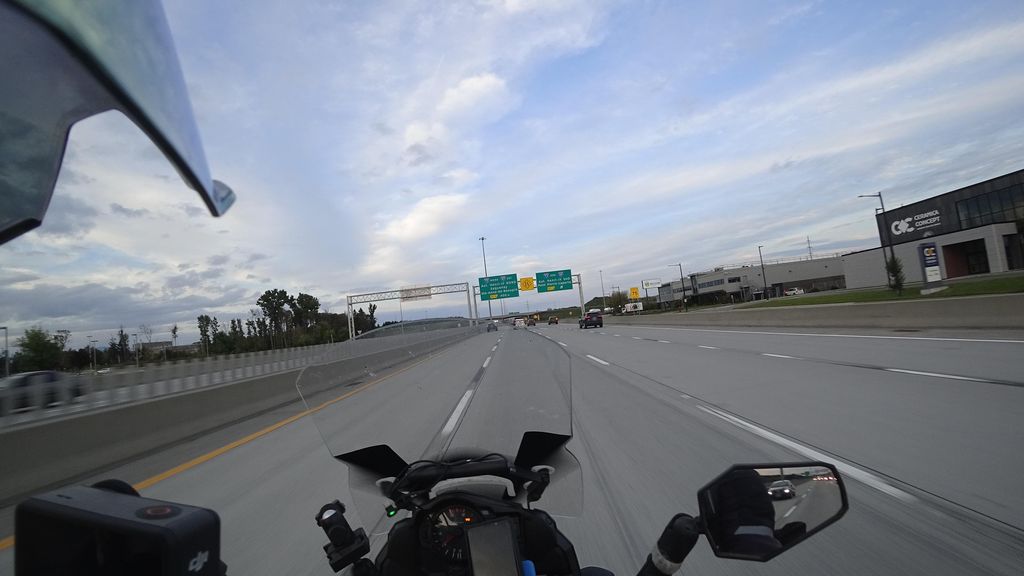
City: quebec_city